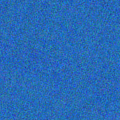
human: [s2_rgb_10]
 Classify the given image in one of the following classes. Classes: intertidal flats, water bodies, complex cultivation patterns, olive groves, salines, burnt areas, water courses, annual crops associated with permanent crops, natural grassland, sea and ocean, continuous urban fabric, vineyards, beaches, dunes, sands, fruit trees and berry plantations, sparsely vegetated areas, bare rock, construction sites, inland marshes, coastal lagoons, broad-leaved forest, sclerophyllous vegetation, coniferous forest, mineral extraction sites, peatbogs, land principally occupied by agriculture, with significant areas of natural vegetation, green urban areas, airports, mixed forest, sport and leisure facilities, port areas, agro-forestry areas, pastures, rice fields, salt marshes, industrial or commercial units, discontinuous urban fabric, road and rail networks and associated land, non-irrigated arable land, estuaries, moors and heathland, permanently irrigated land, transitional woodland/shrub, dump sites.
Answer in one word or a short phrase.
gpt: sea and ocean